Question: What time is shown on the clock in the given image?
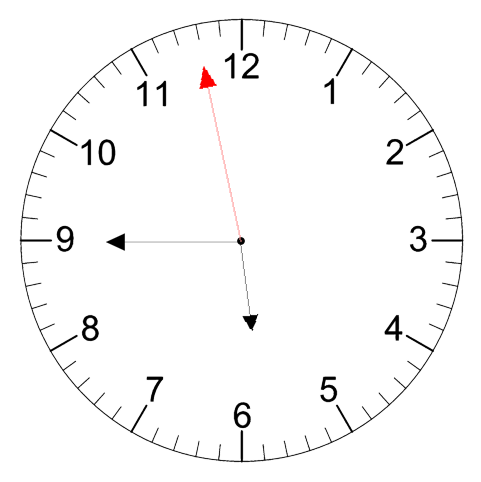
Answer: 05:44:58